Field crop: maize
Growth stage: 2
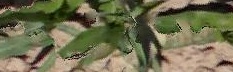
Species: maize